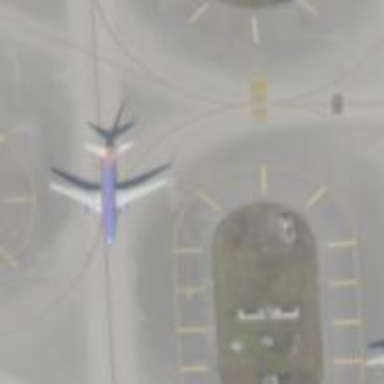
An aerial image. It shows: Image of taxiway at airport.